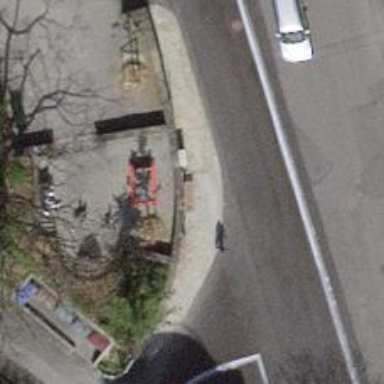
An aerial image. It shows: Bench for seating.